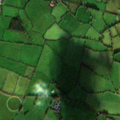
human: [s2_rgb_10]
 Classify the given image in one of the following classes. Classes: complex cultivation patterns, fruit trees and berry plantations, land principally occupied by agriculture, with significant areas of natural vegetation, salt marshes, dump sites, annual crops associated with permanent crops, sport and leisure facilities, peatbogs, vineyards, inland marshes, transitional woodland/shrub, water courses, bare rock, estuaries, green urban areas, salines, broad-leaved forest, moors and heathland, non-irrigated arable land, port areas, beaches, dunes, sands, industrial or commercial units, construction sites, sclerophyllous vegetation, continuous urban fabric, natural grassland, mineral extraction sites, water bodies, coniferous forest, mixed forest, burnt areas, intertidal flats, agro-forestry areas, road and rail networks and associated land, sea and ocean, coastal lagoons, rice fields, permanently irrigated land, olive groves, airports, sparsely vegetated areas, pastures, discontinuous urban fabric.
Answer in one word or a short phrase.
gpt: pastures